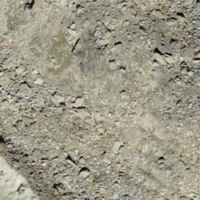
EUNIS habitat code: 48
Species observed at this site:
Silene acaulis